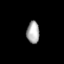
Tissue: lung
Cell type: Epithelial cells
Senescence score: 0.1997
Nuclear area (px): 272
Mean DAPI intensity: 171.798